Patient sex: F
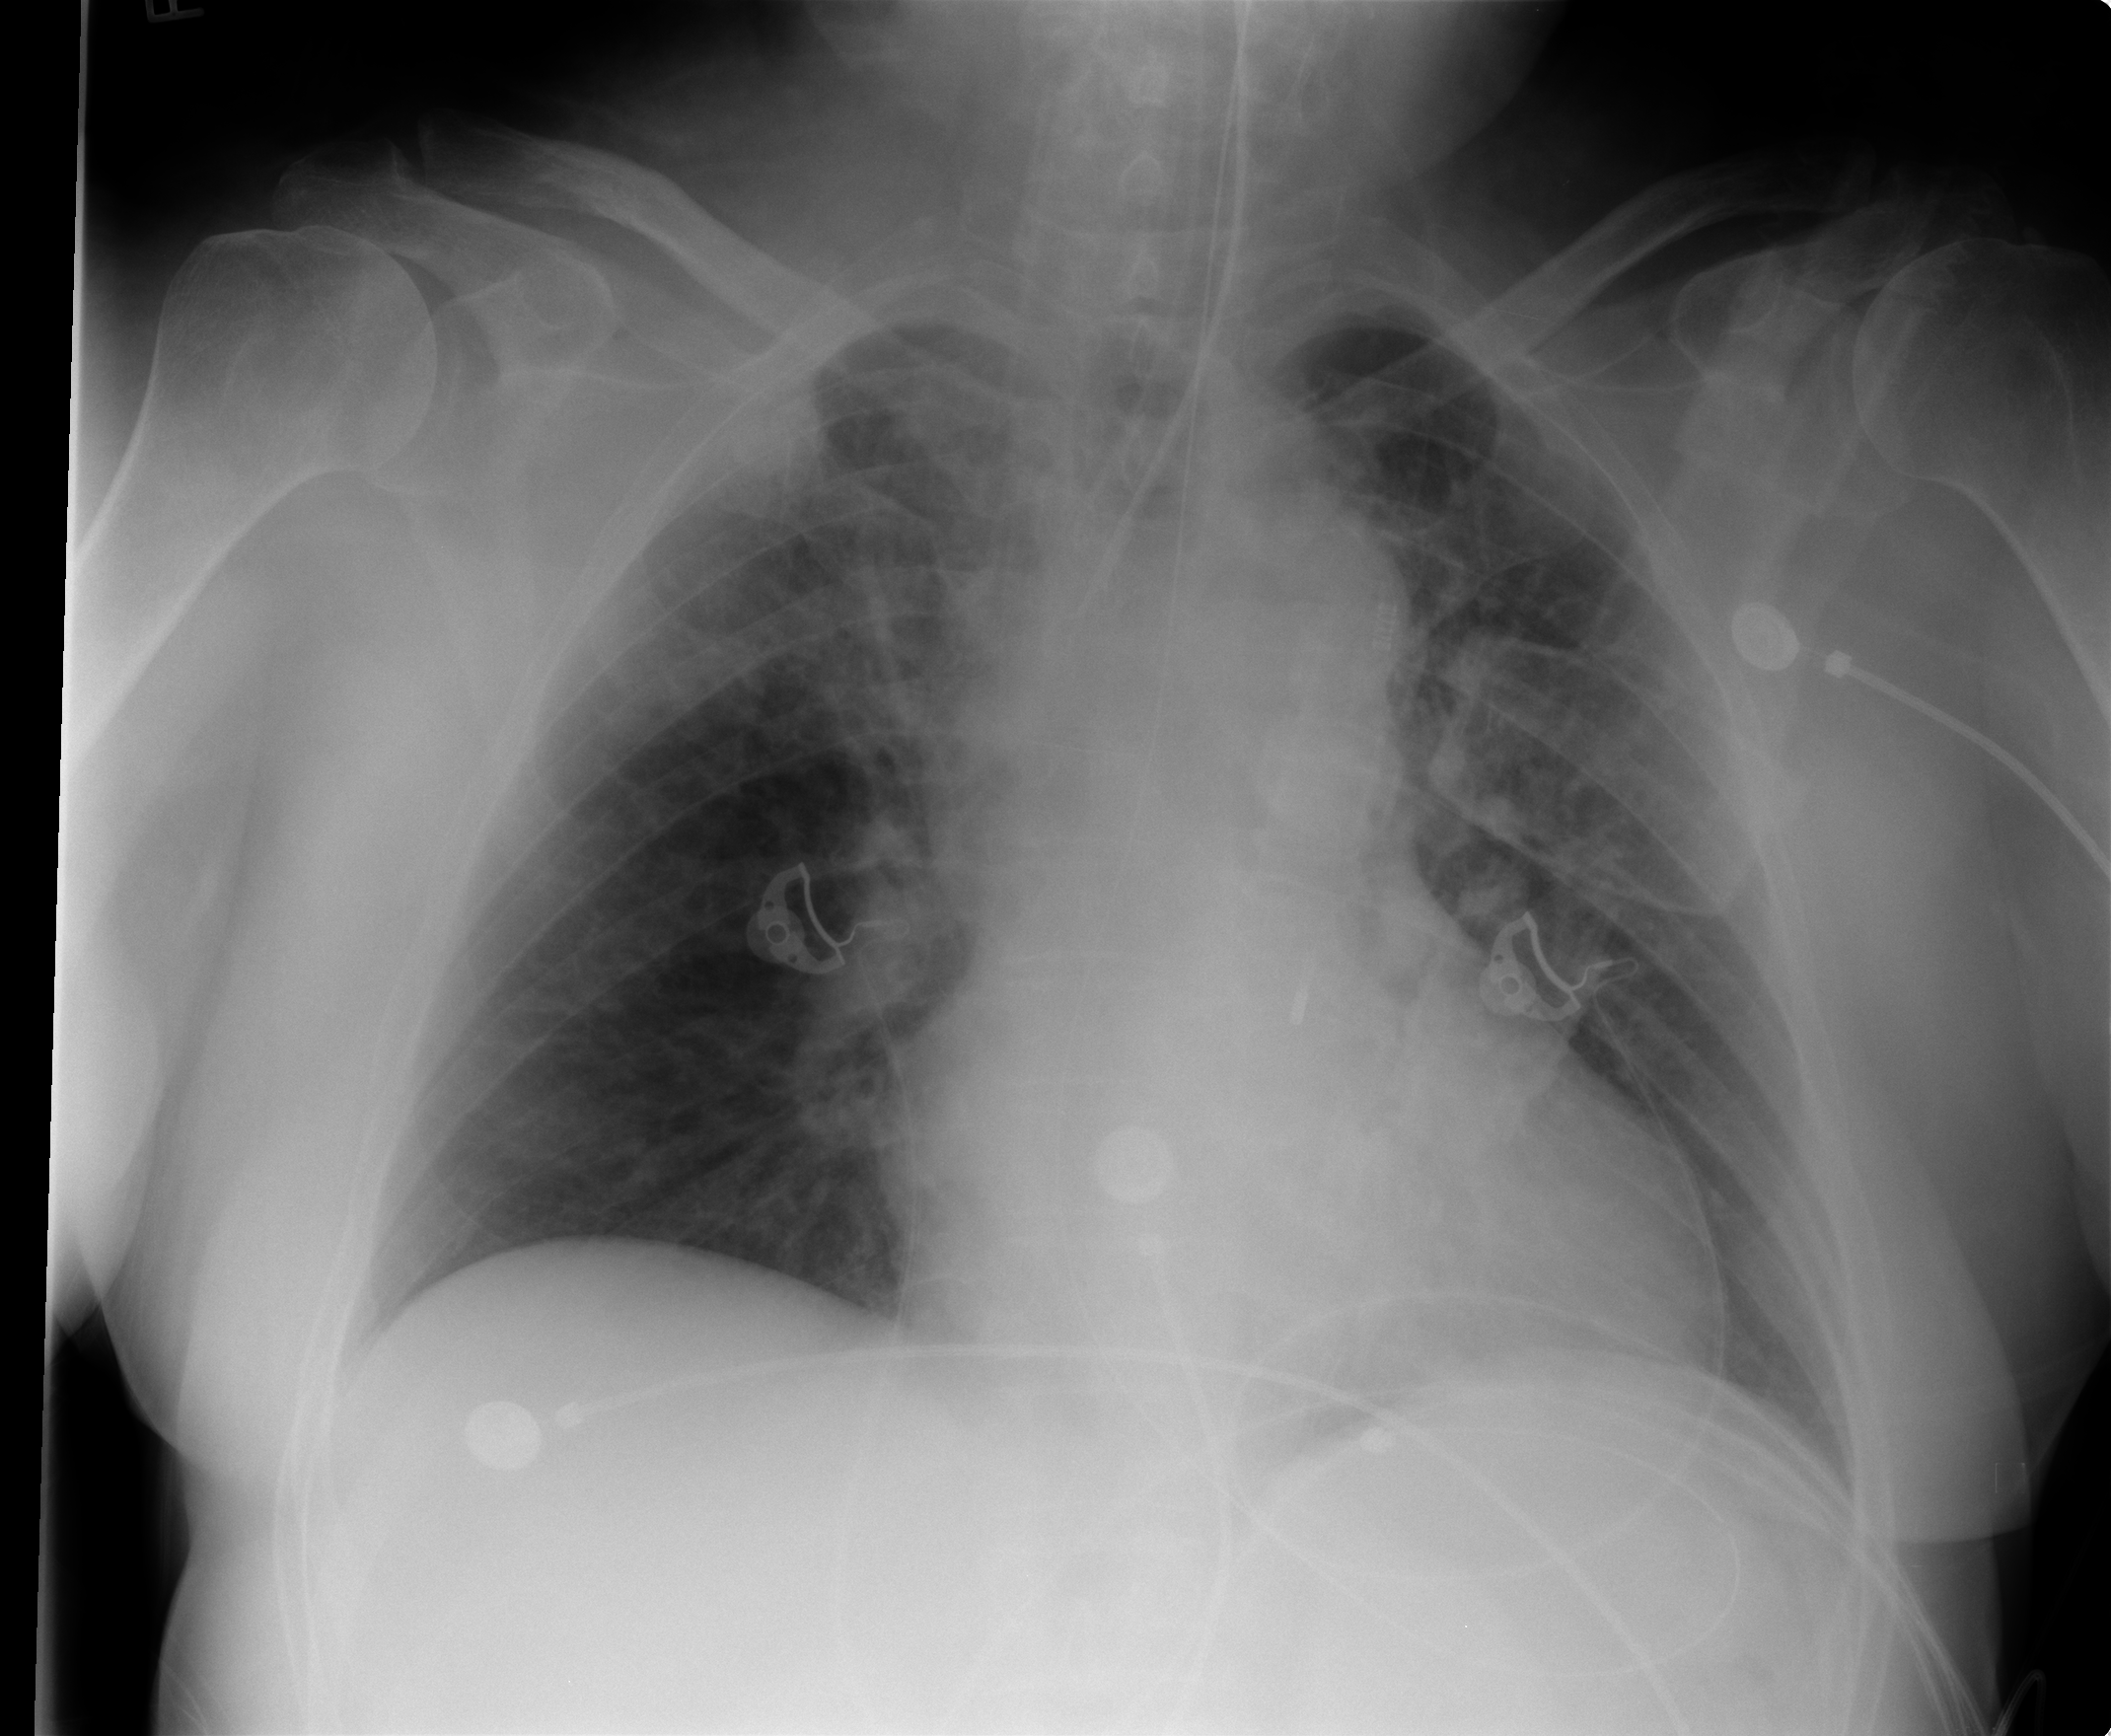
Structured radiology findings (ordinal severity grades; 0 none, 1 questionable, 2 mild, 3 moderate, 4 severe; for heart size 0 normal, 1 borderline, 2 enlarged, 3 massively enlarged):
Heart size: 2
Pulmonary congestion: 3
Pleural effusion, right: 0
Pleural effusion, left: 0
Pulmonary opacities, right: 2
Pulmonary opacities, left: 0
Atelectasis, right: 2
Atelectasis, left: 2